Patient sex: F
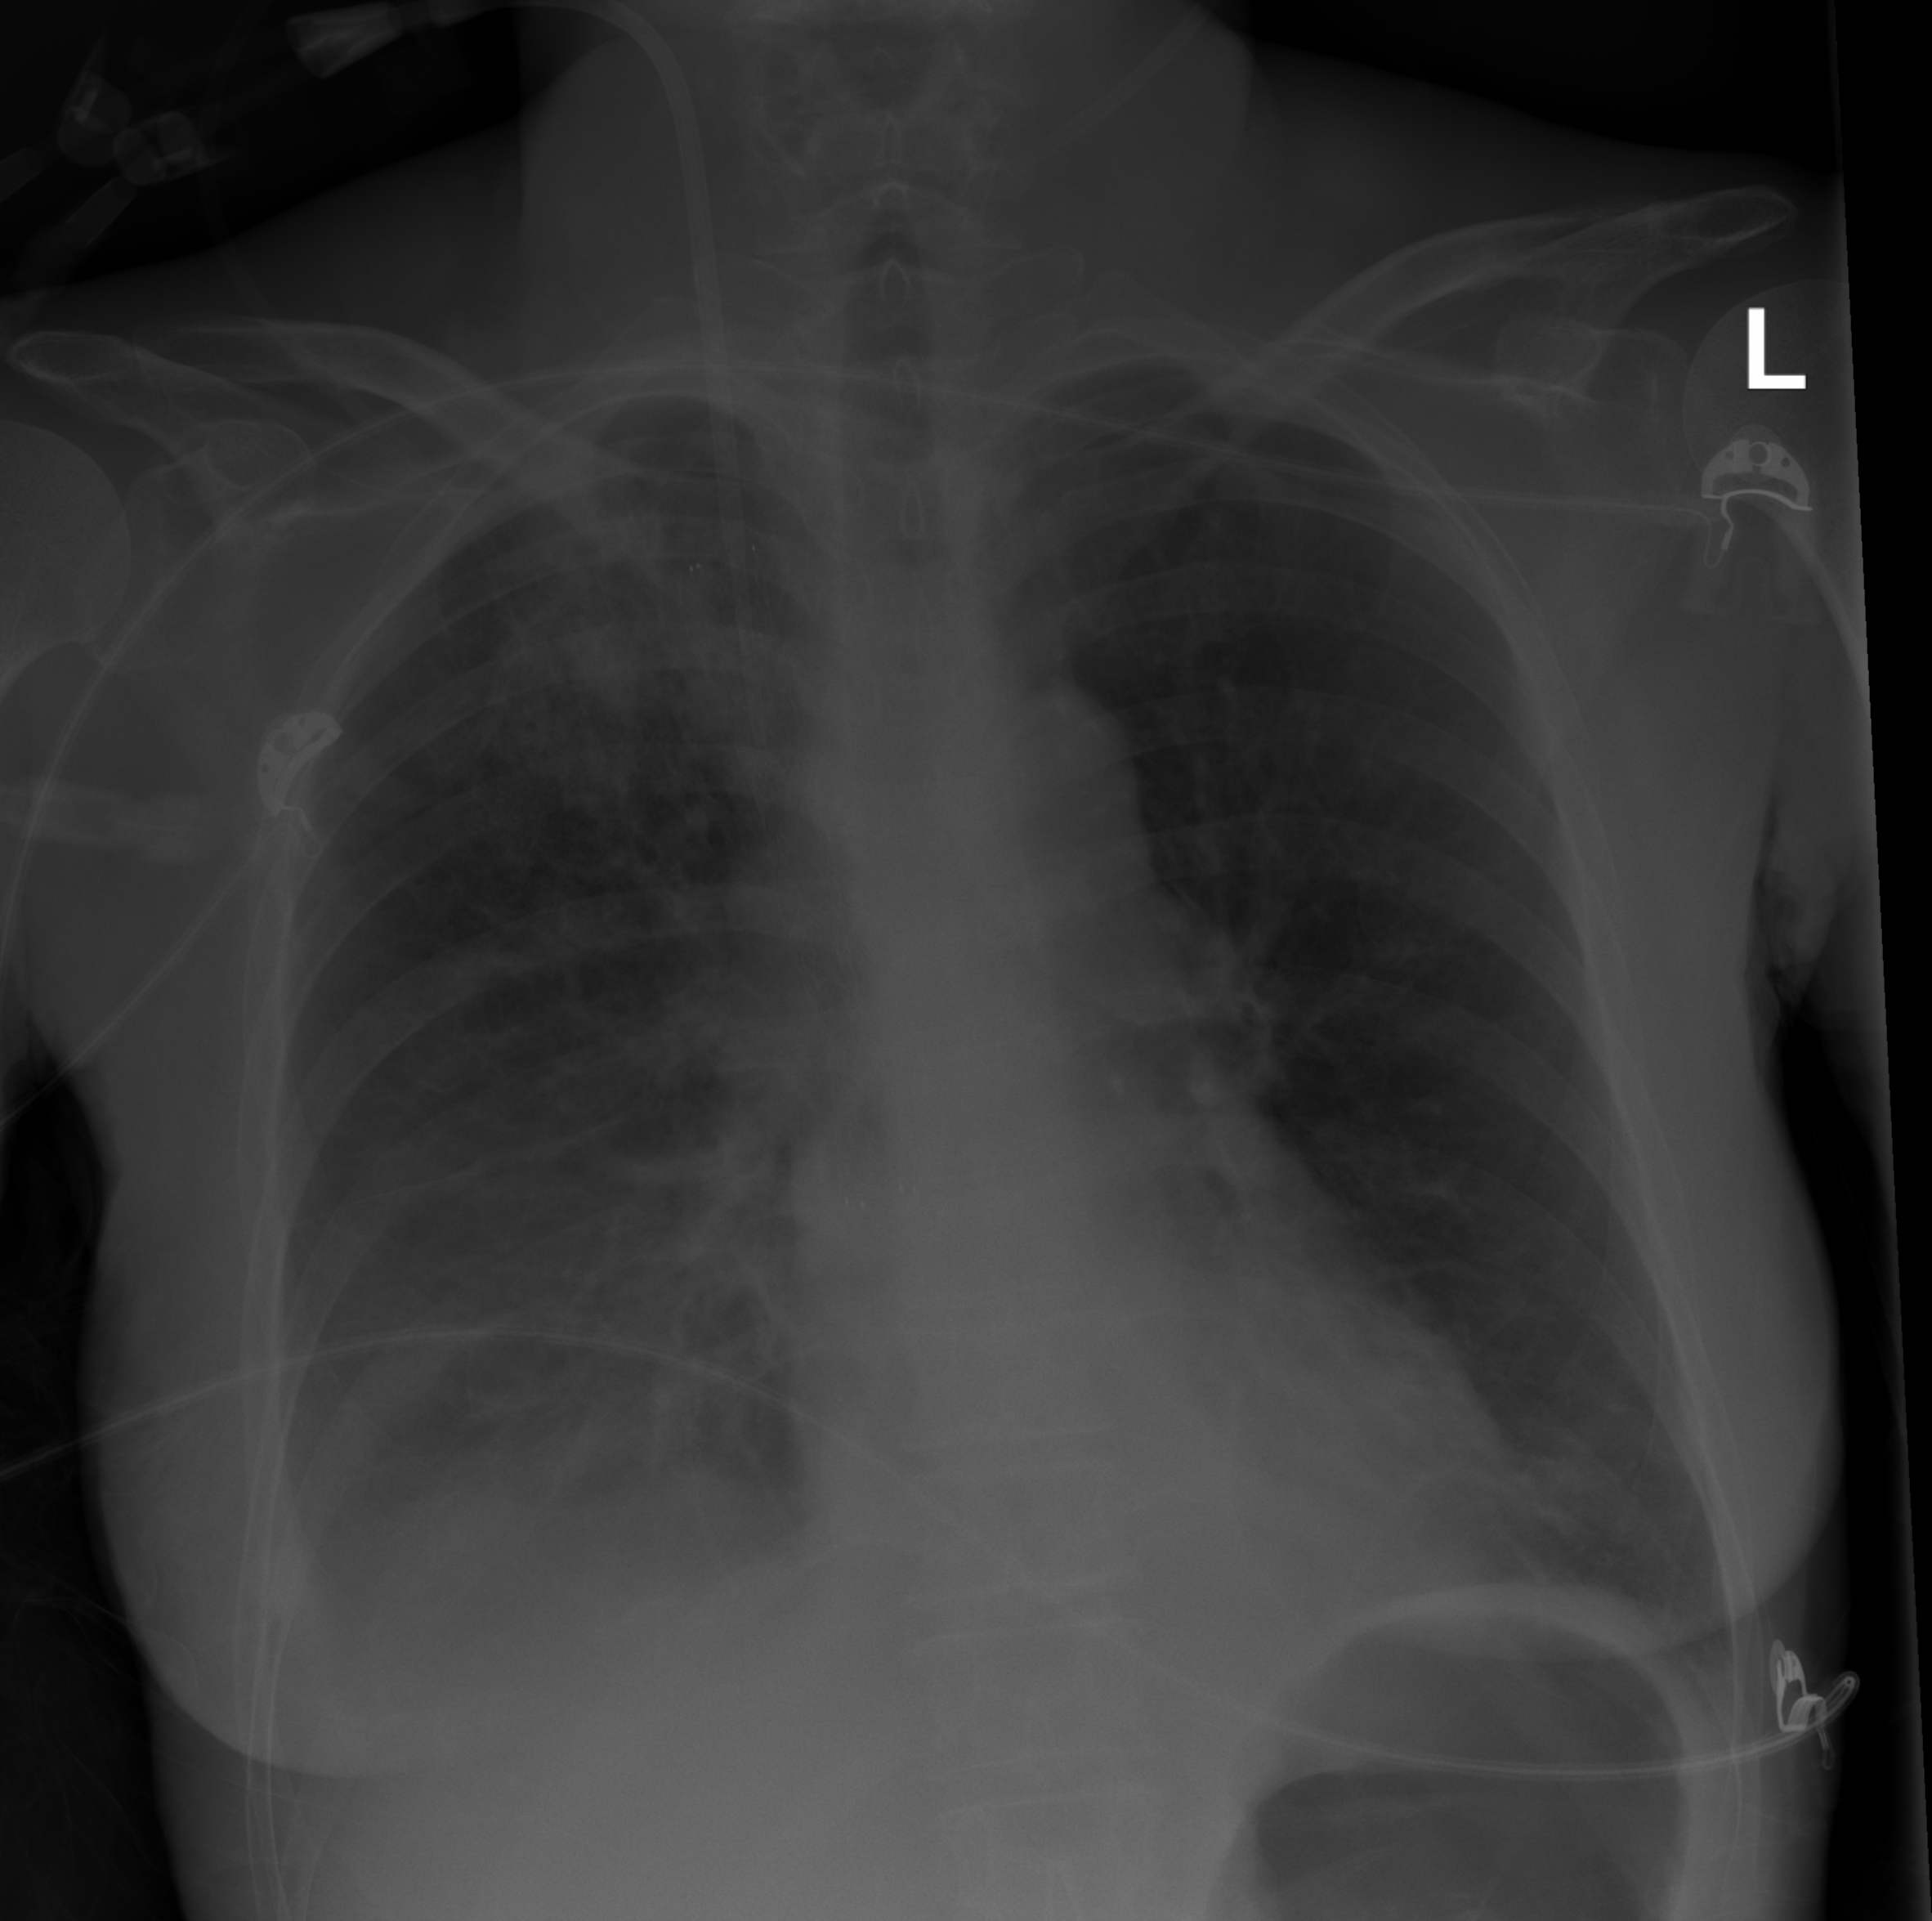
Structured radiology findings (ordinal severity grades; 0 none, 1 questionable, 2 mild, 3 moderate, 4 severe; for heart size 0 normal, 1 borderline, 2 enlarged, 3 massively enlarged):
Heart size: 0
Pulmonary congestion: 0
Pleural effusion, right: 2
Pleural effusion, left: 0
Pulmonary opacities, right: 0
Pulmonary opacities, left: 0
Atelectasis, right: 2
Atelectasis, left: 0